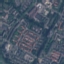
Land use / land cover class: Residential